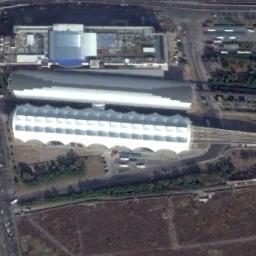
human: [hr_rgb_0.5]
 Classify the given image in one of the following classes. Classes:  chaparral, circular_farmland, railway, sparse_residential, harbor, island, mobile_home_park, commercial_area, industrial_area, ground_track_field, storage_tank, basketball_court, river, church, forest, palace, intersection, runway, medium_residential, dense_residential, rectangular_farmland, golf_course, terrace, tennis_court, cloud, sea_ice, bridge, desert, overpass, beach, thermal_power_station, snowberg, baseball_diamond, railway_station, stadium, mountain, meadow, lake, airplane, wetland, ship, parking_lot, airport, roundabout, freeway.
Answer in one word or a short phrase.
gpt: railway_station